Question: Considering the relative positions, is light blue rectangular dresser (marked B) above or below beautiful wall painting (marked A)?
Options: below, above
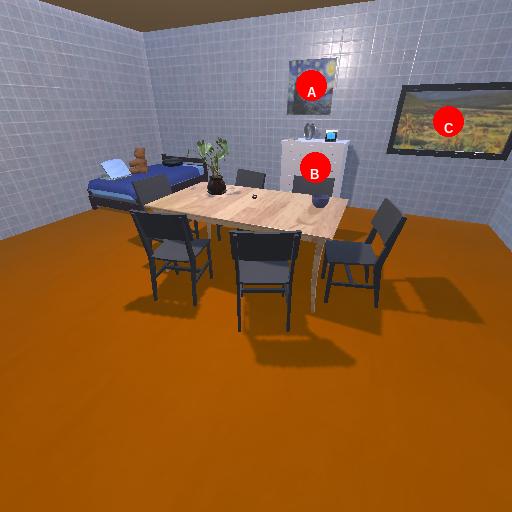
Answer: below